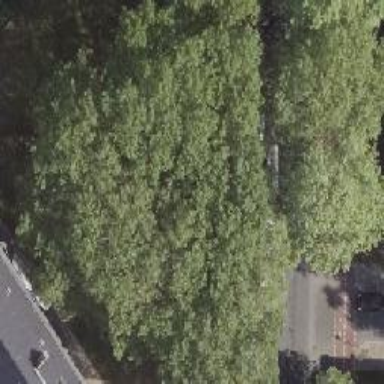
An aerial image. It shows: Avenue of deciduous broadleaved trees.